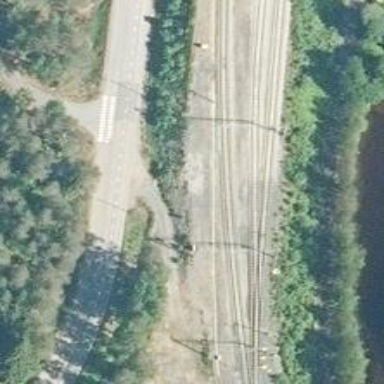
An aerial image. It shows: Railway track with continuous electrified contact line.